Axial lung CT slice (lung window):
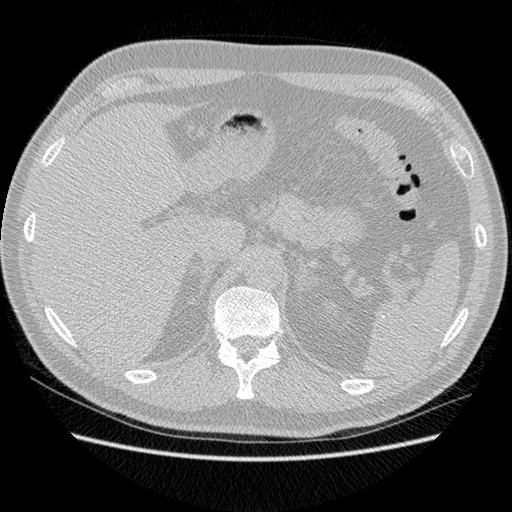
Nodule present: no